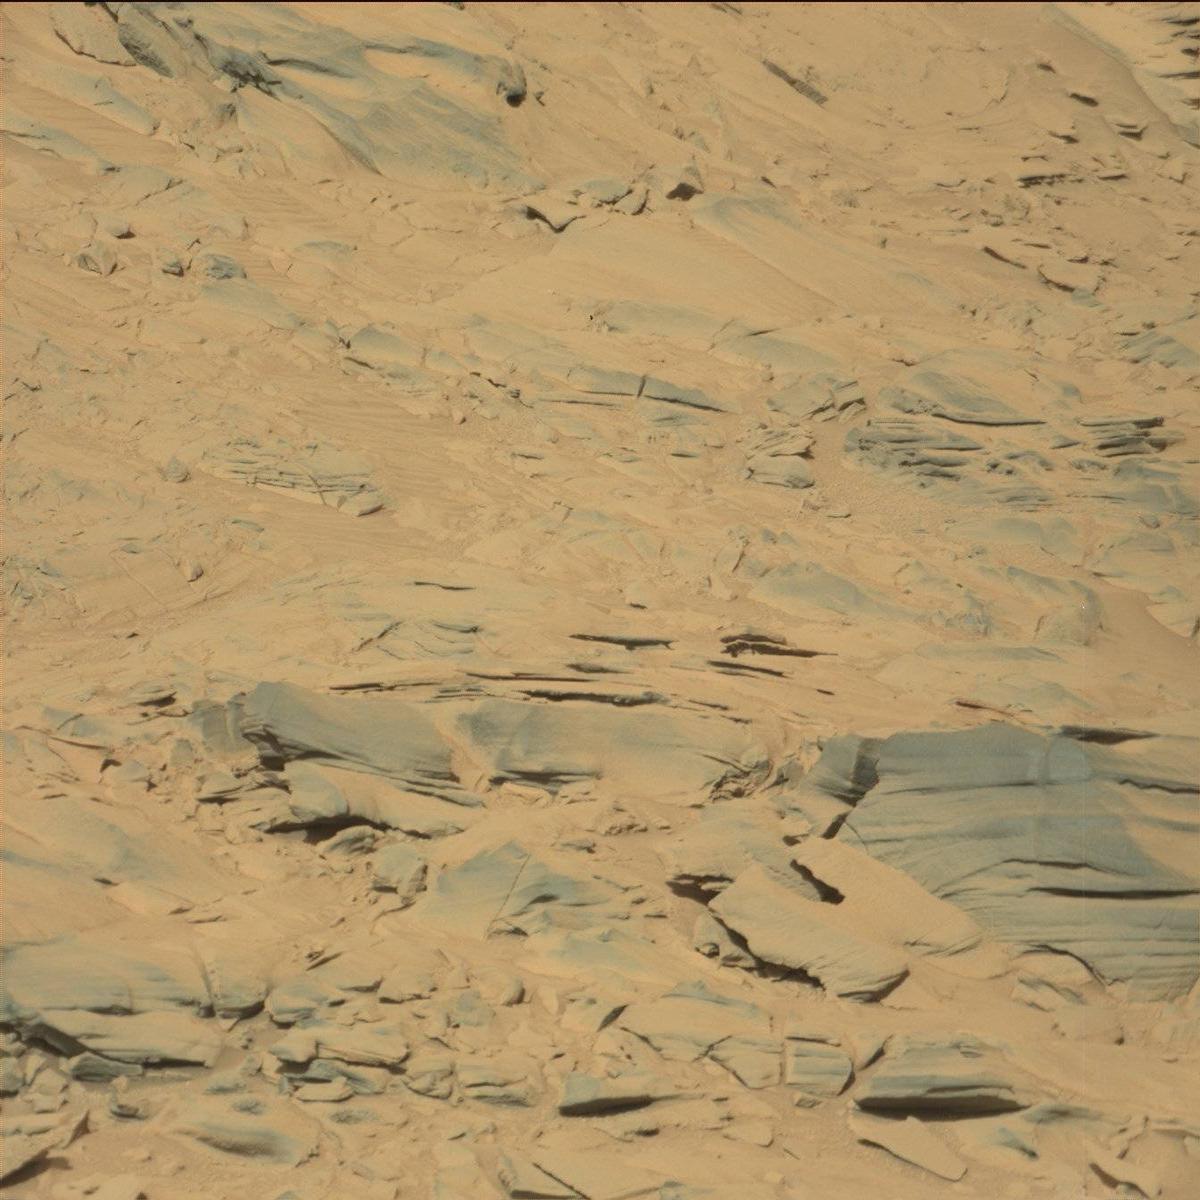
Terrain classes present: Bedrock, Sand / Soil